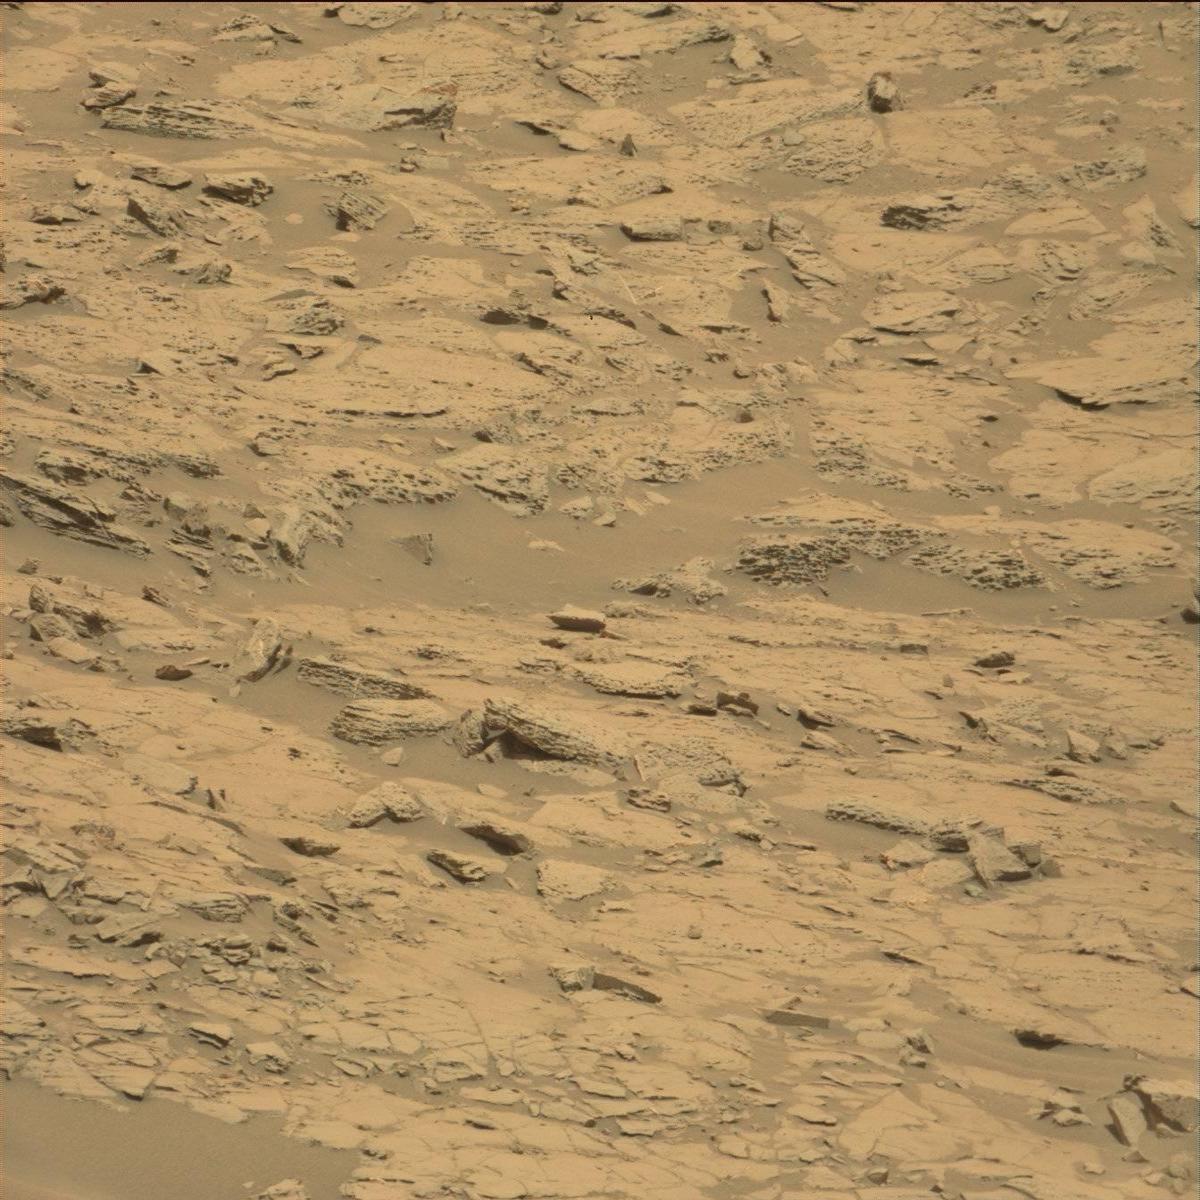
Terrain classes present: Bedrock, Rock, Sand / Soil